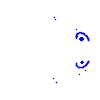
Particle: pion